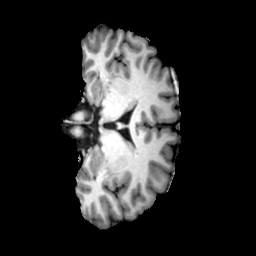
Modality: T1w
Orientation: coronal
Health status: ill
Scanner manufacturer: siemens
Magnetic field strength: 3 T
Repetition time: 2 s
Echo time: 0.00303 s